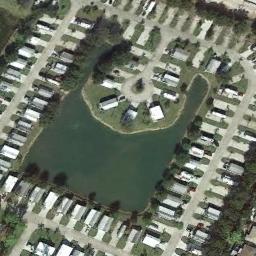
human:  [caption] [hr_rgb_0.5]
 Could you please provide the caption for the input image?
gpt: There are many buildings in the mobile home park .

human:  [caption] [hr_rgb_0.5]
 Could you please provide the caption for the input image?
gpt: The mobile home park is on the open place next to the grass .

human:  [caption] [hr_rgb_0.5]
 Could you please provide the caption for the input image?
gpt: There are moving homes in this rectangular area .

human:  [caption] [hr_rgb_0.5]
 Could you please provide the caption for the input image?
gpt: The mobile home park has lots of neatly arranged white mobile homes and a lake .

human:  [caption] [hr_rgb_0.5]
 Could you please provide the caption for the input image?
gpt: There are many white buildings around a lake in the mobile home park .